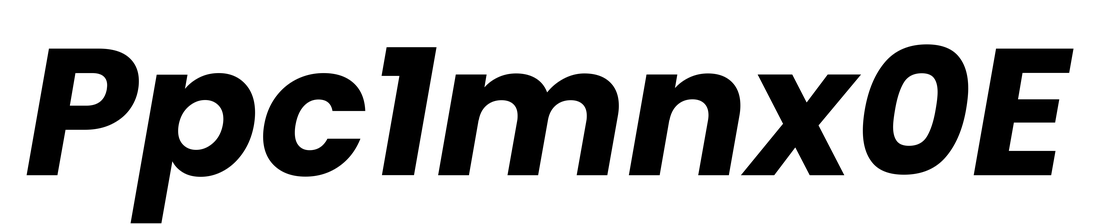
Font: Poppins-BoldItalic